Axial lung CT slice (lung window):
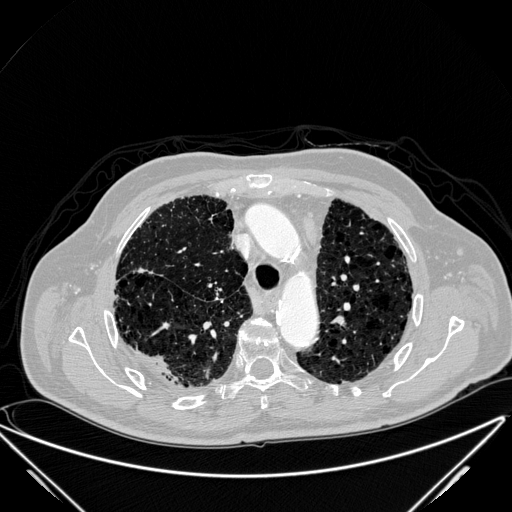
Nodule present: no